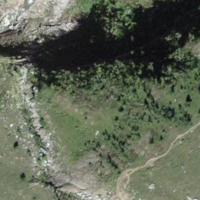
EUNIS habitat code: 26
Species observed at this site:
Melitaea diamina
Achillea erba-rotta
Lasiommata maera
Erynnis tages
Fabriciana niobe
Dryas octopetala